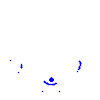
Particle: pion